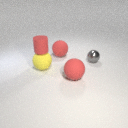
large red rubber sphere behind large yellow rubber sphere